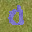
Label: 0